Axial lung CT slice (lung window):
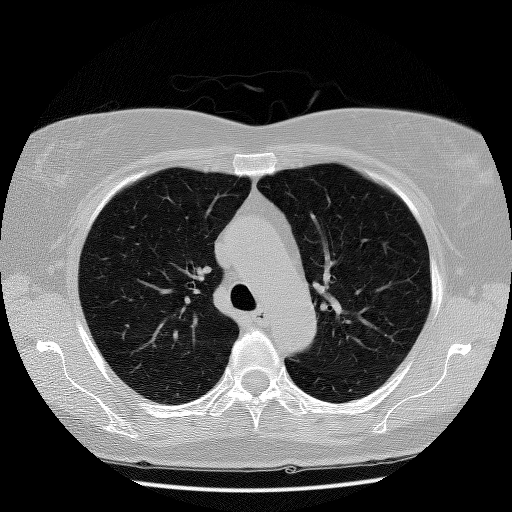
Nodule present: no